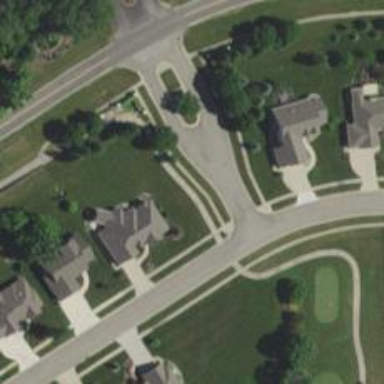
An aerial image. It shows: Path for both roads and golfers.